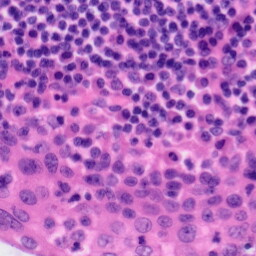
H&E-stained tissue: Tonsil